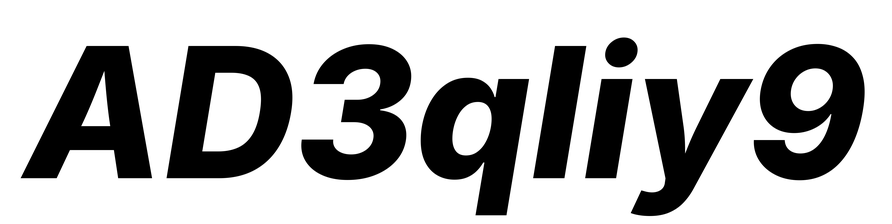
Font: Inter-Italic_ExtraBold_Italic